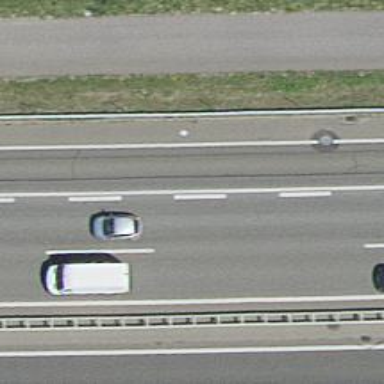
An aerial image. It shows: Motorway junction.